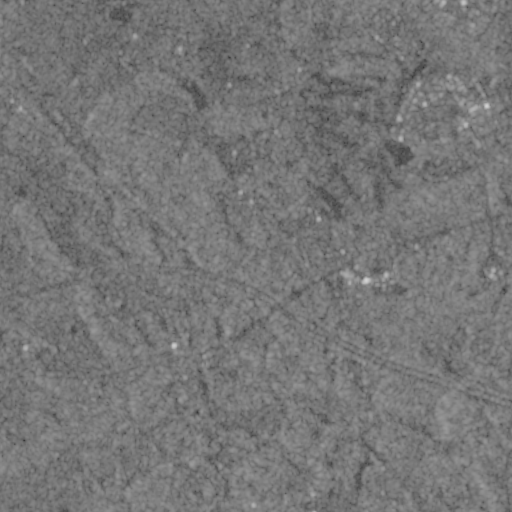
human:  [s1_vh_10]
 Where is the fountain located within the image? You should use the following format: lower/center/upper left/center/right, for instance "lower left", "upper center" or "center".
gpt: The fountain is located in the upper right of the image.
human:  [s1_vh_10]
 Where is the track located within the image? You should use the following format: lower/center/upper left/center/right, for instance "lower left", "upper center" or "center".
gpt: There is no track in the image.

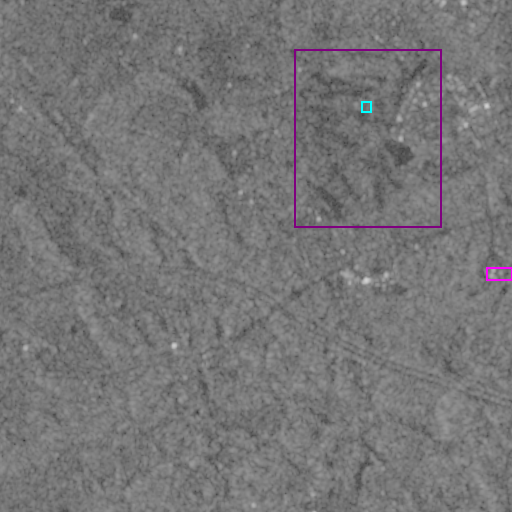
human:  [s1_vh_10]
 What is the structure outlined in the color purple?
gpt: The structure outlined in purple is a park.
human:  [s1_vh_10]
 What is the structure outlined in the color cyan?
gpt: The structure outlined in cyan is a parking lot.
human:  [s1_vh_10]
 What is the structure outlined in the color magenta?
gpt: The structure outlined in magenta is a building.
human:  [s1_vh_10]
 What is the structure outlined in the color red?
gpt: There is no red outline.